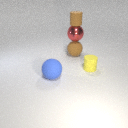
large brown rubber sphere below large red metal sphere